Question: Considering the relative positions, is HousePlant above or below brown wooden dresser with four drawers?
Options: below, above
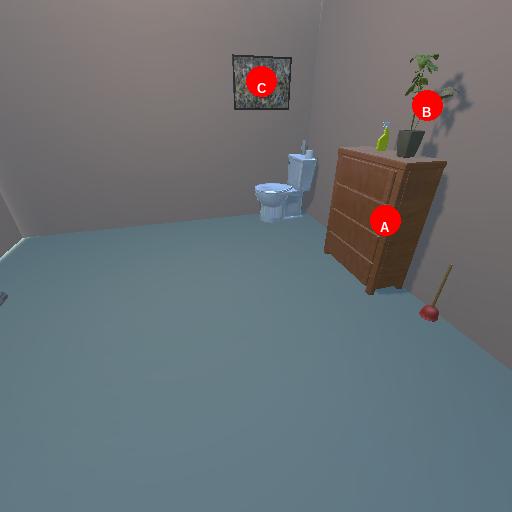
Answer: below